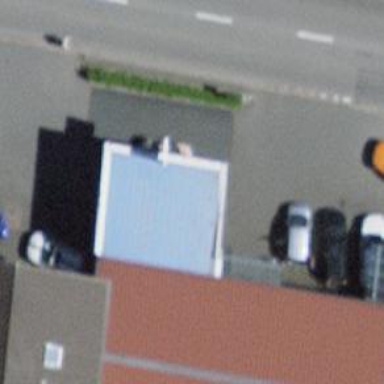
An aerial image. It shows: Fuel station.